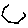
Label: hexagon